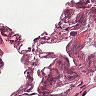
Metastatic tissue present: no